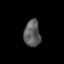
Tissue: prostate
Cell type: Fibroblasts
Senescence score: 0.7575
Nuclear area (px): 426
Mean DAPI intensity: 92.026